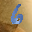
Label: 6